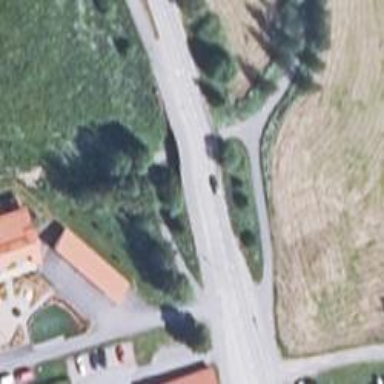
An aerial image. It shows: Asphalt cycleway designed for nordic skiing.